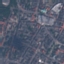
Land use / land cover class: Residential